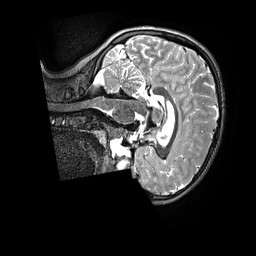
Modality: T2w
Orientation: sagittal
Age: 8
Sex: male
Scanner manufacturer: siemens
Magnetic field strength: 3 T
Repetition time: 3.2 s
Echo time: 0.564 s